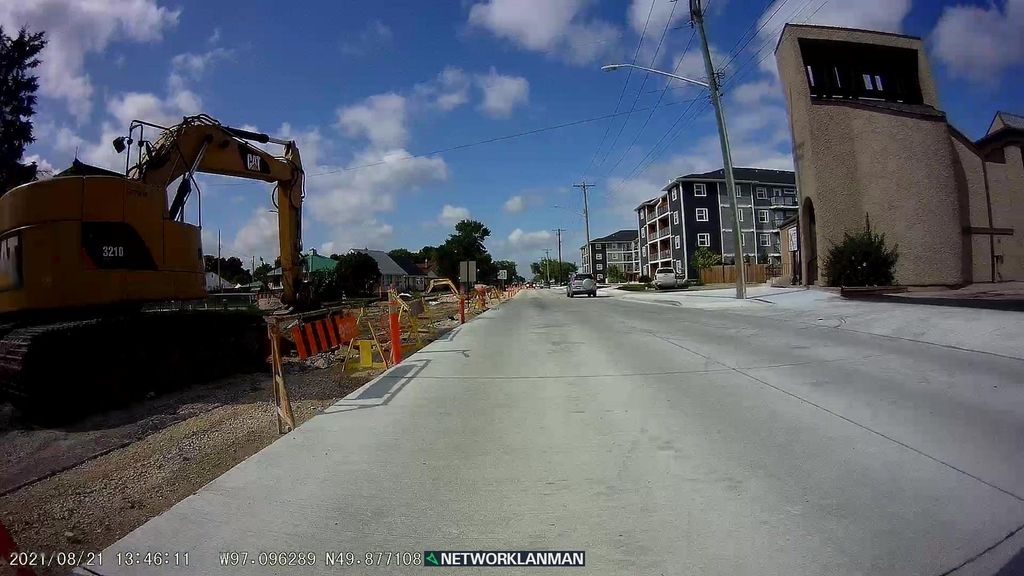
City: winnipeg